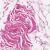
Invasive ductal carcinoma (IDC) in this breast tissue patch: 0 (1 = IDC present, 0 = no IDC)